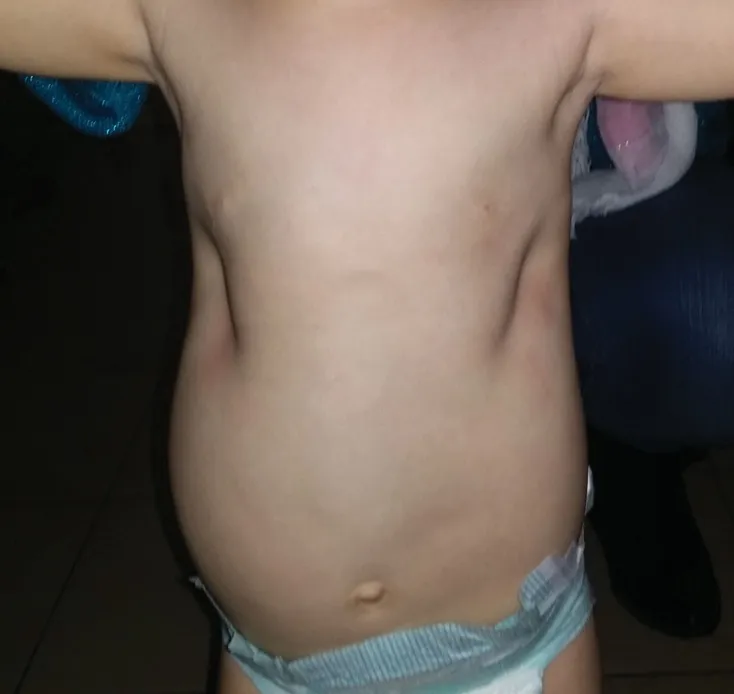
Front view of the child's chest before the first operation.
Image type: medical_photograph (skin_photograph)